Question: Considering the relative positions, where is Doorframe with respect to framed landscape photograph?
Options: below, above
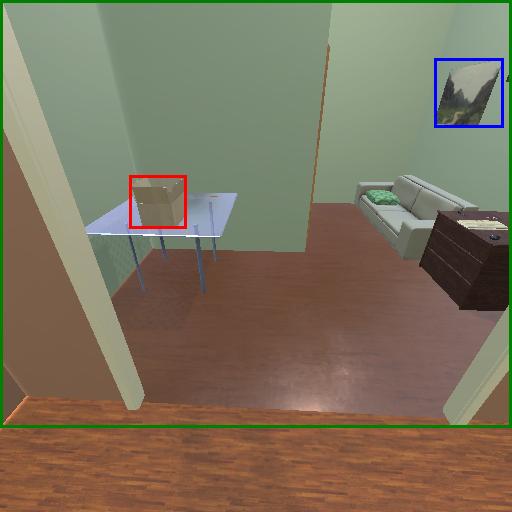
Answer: below